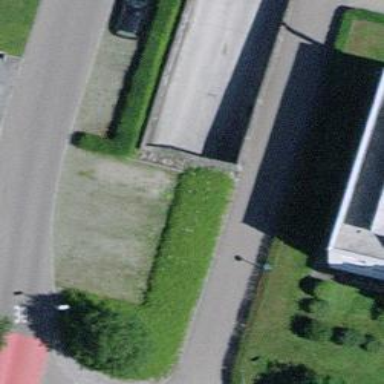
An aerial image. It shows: Parking entrance.